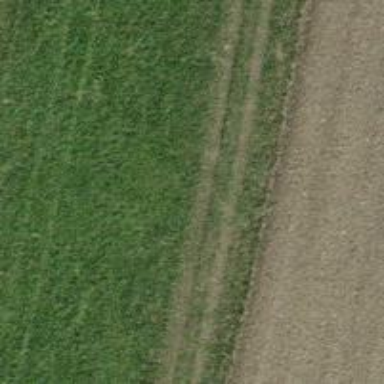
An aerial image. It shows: Track with very rough surface.